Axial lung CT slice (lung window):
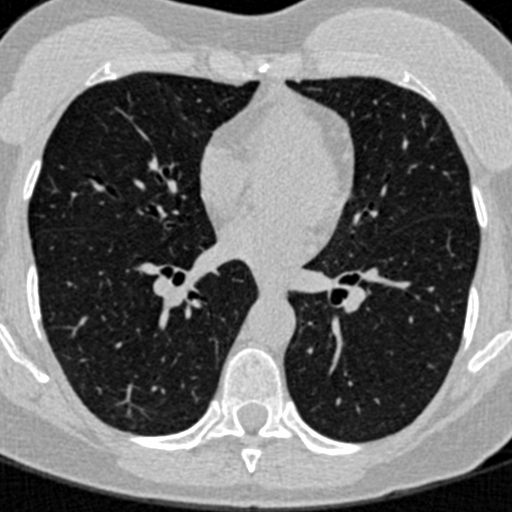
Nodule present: no